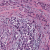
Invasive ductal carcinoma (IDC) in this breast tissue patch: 1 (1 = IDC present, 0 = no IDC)